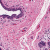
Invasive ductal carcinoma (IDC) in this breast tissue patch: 0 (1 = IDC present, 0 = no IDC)